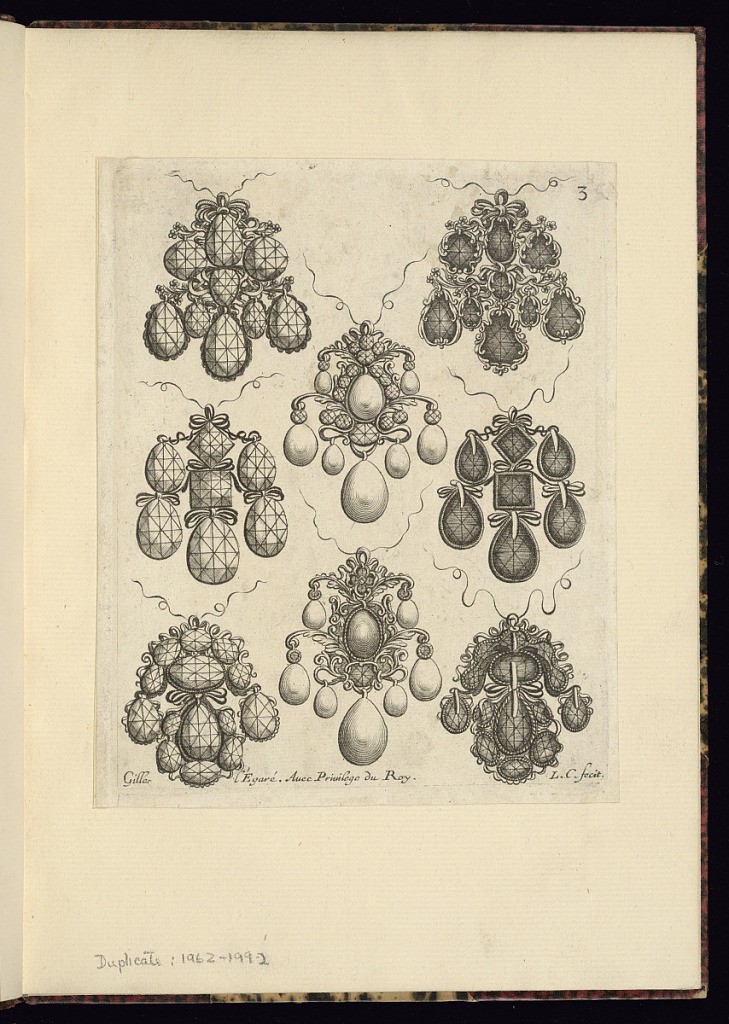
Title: Designs for Pendants
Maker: Gilles Légaré, French, 1617 – after 1685
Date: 1663
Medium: Engraving on paper
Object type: Print
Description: Eight designs for jewelry pendants featuring gems, scrolling leaves, and ribbons. The plate is numbered and signed.